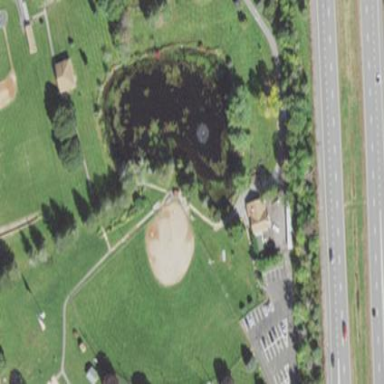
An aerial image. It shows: Baseball pitch for leisure land.